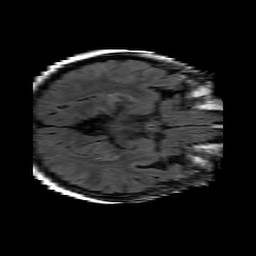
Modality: FLAIR
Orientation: axial
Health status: ill
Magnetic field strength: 3 T